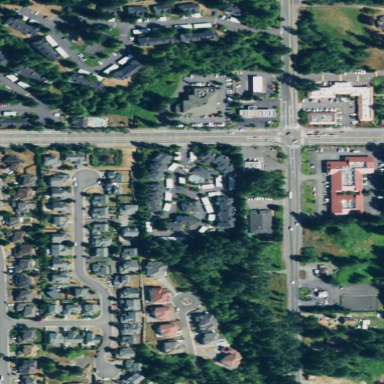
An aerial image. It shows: Residential area within neighborhood.